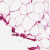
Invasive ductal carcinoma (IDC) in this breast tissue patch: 0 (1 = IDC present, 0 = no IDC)